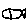
Label: fish